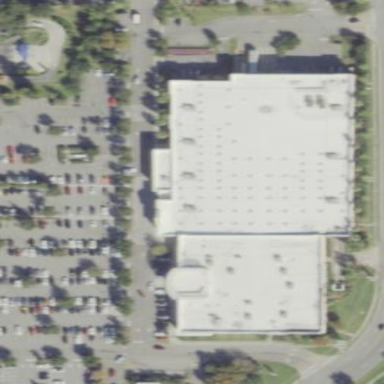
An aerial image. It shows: Wholesale shop building.